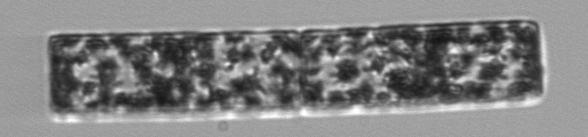
Label: Guinardia_flaccida